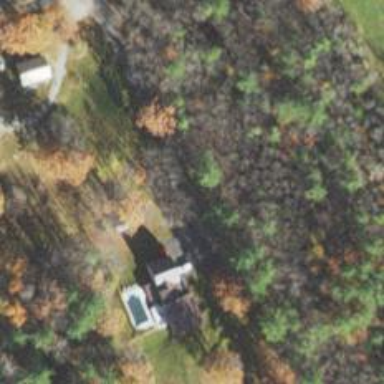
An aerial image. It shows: Driveway.